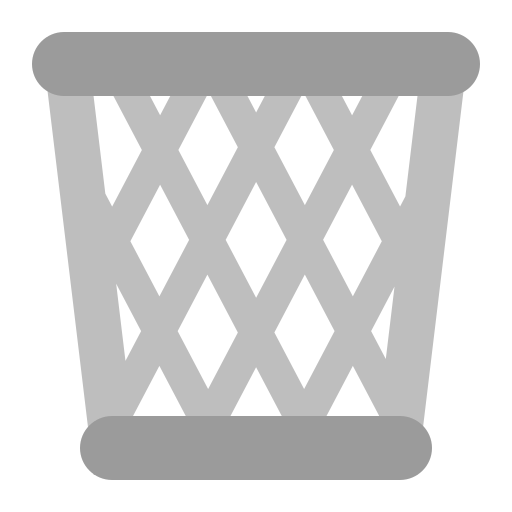
wastebasket flat